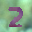
Label: 2